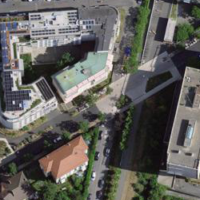
EUNIS habitat code: 54
Species observed at this site:
Primula vulgaris